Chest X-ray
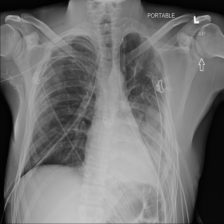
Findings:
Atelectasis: positive
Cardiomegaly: negative
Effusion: positive
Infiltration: positive
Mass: negative
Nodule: negative
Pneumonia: negative
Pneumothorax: negative
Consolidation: negative
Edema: negative
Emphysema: negative
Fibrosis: negative
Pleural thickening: negative
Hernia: negative